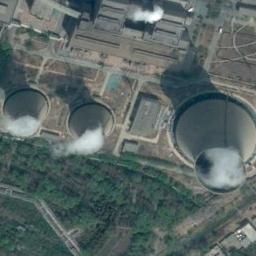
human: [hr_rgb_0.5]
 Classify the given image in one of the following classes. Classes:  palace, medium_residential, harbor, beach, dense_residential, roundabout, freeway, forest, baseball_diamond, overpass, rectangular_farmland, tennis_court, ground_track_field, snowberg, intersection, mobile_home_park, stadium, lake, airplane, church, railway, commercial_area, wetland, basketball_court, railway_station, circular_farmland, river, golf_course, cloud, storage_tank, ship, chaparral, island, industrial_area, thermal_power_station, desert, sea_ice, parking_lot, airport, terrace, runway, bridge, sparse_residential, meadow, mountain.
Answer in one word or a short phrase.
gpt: thermal_power_station